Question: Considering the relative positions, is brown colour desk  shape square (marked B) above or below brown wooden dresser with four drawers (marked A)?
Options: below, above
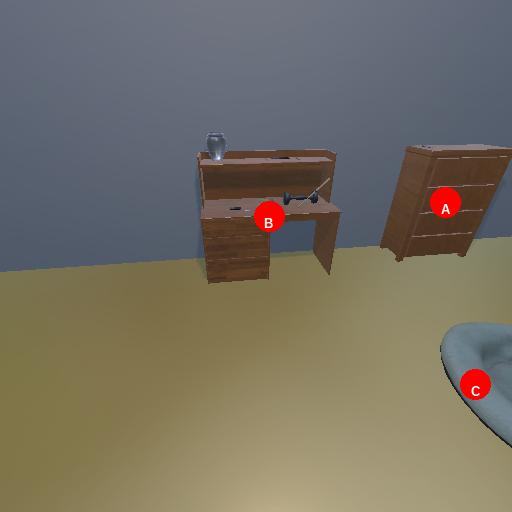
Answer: below